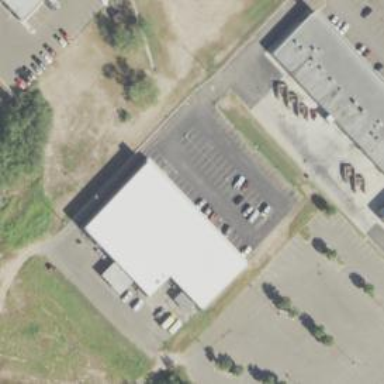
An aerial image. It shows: Building that houses trampoline park.